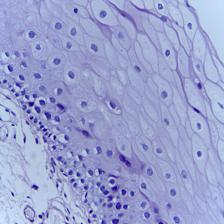
Diagnosis: Normal